Field crop: maize
Growth stage: 1
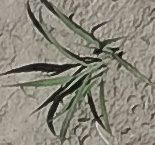
Species: sorghum